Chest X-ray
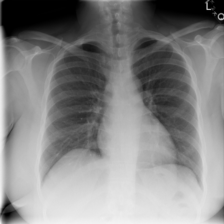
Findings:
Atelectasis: negative
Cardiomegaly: negative
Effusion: negative
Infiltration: negative
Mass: negative
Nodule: negative
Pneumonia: negative
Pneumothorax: negative
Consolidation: negative
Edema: negative
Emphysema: negative
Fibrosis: negative
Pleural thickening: negative
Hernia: negative